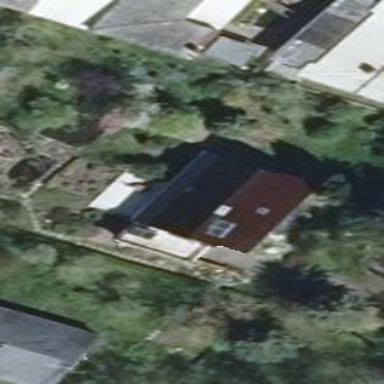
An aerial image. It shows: House with gabled roof oriented along the length of the building.